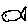
Label: fish